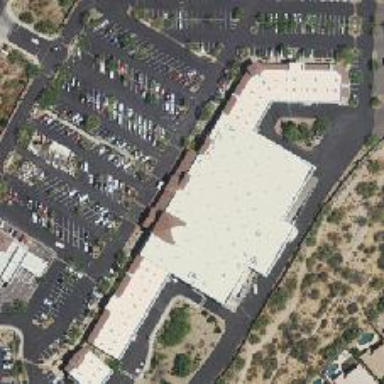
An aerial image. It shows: Supermarket.